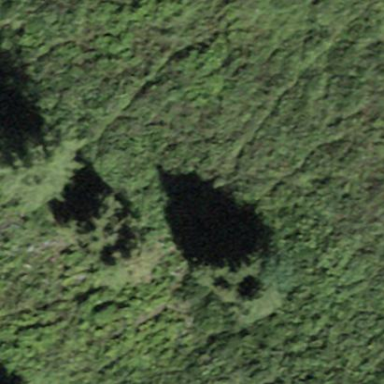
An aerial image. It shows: Forest area.